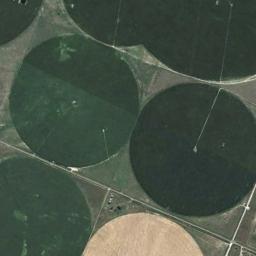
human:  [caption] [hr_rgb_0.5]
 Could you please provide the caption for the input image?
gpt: There are some deep green circle farmland and a bare circle farmland .

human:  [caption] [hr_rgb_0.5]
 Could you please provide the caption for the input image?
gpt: Several dark green circular farmlands and a khaki circular farmlands are neatly arranged on the ground .

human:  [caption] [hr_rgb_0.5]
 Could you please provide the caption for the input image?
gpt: There is a large circular field in the upper left corner .

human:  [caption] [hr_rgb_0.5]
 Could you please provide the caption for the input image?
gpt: Several neatly arranged circular farmland mixed with green and ocher .

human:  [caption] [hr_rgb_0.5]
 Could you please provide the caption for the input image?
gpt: There are several cultivated circular farmlands of the same size .